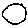
Label: circle